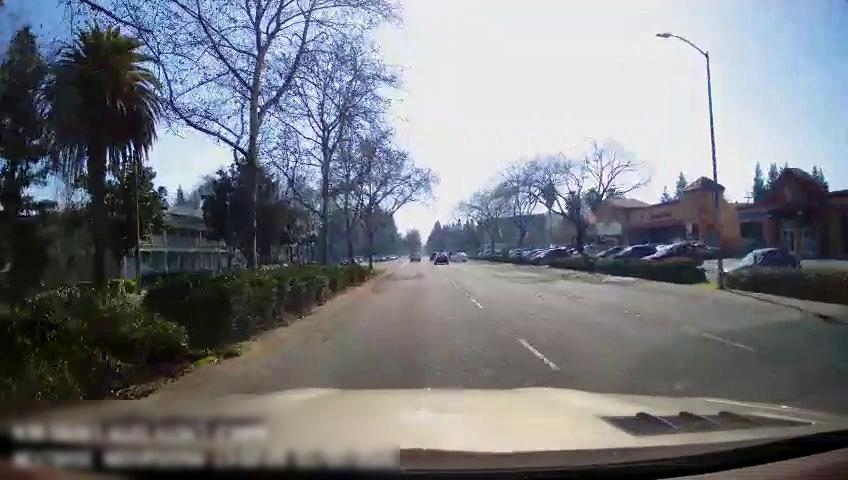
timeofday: Day
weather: Sunny
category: Drivable Space
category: Vehicles | Car
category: Vehicles | SUV
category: Vehicles | Car
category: Vehicles | Car
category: Vehicles | Car
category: Vehicles | SUV
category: Vehicles | Car
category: Lanes | Current Lane
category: Lanes | Alternate Lane